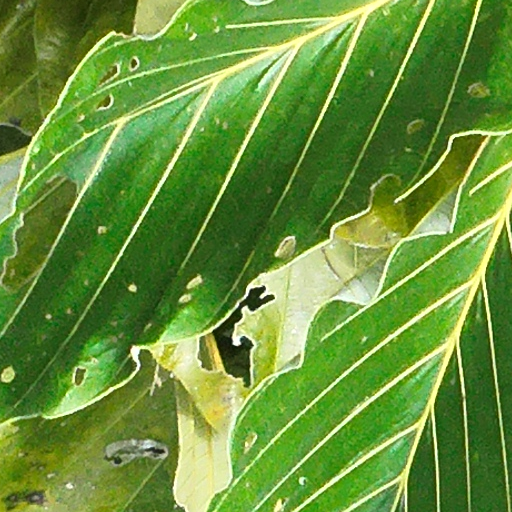
Species: Cecropia insignis
GBIF accepted scientific name: Cecropia insignis
Crown area (m\u00b2): 88.566